Field crop: maize
Growth stage: 2
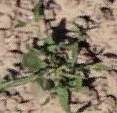
Species: atriplex